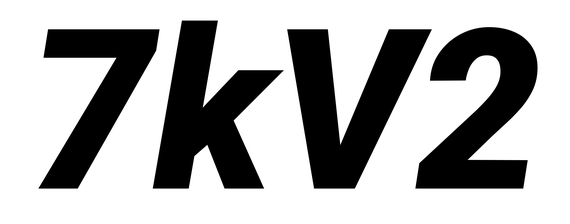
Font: Roboto-Italic_Black_Italic